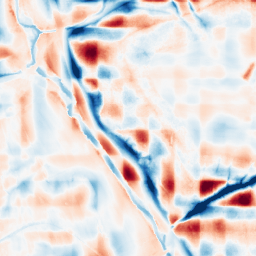
Category: wavelet
Decomposition family: wavelet_reverse_biorthogonal
Decomposition parameters: wavelet: rbio1.3
level: 5
Upsampling method: bicubic
Upsampling parameters: scale: 4
Upsampling scale: 4